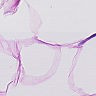
Metastatic tissue present: no